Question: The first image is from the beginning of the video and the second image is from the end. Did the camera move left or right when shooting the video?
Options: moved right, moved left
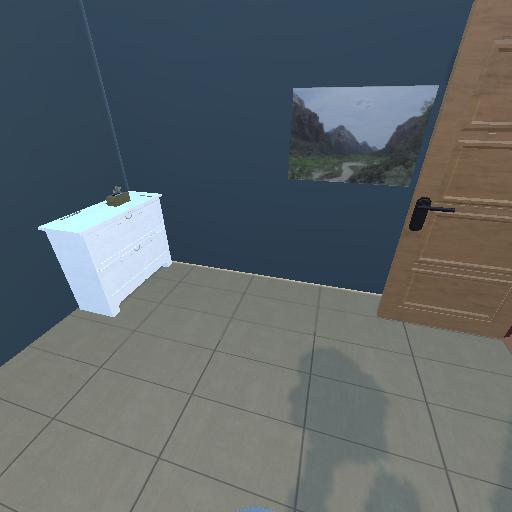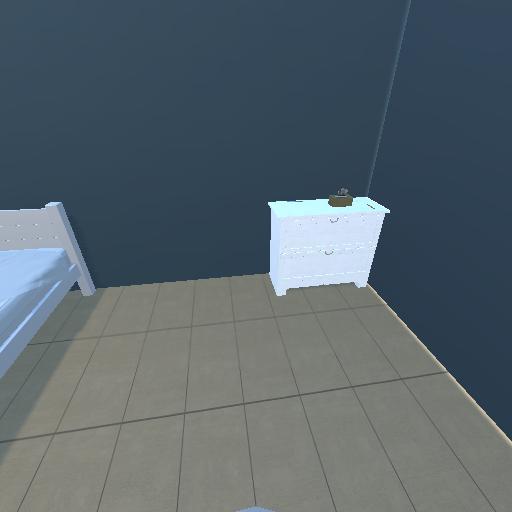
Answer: moved right